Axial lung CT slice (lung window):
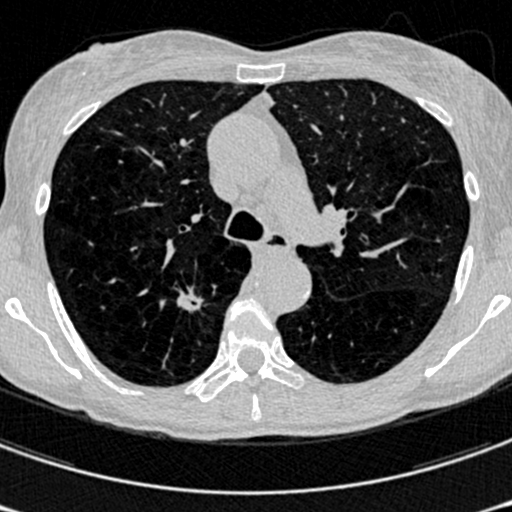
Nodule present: yes
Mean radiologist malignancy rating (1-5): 4.75